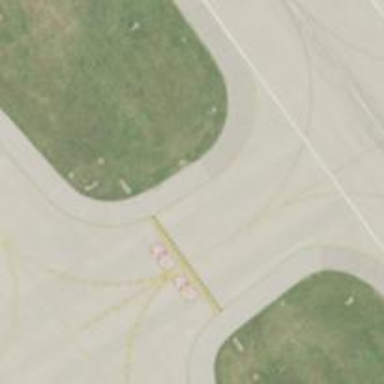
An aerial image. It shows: View of taxiway at the airport.